Question: I'm very new to Zend Framework. I can't manage to override the view scripts of the ZfcUser module. I downloaded ZfcUser into the vendor directory. And I made the custom module and changed the routing. However, no luck changing the viewscripts.
I changed the url to profile instead of user. And made these configurations to include the override of the view scripts. However I am still getting the default scripts from the vendors folder. Would truly appreciate your help.
'''
<?php
namespace Profile;
use Zend\Mvc\MvcEvent;
class Module
{
public function getConfig()
{
return array (
'router' => array (
'routes' => array (
'zfcuser' => array (
'options' => array (
'route' => '/profile',
),
),
),
),
'view_manager' => array(
'template_path_stack' => array(
'profile' => __DIR__ . '/../view',
),
),
);
}
}
'''
And here's an image of the directory

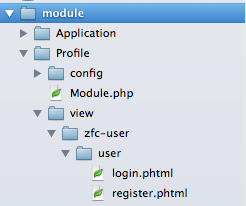
Answer: Ok here's how I got it fixed.. seems like it's nowhere in the documentation but it worked. I changed the view manager to look like this:
'''
'zfcuser' => __DIR__ . '/view',
'''
instead of
'''
'profile' => __DIR__ . '/../view',
'''
The only issue is that all the view scripts have to be imported in the custom module and overridden. Here's the results from the Module.php file in the custom module.
'''
<?php
namespace Profile;
use Zend\Mvc\MvcEvent;
class Module
{
public function getConfig()
{
return array (
'router' => array (
'routes' => array (
'zfcuser' => array (
'options' => array (
'route' => '/profile',
),
),
),
),
'view_manager' => array(
'template_path_stack' => array(
'zfcuser' => __DIR__ . '/view',
),
),
);
}
}
'''